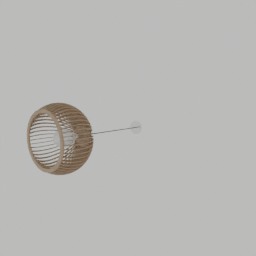
Label: lighting